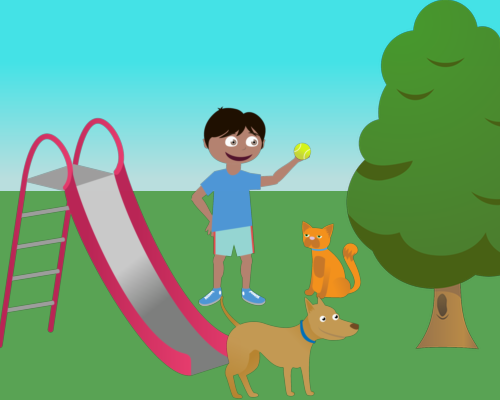
slide on far left facing right dog at the bottom of slide facing right smiling boy with yellow ball in left hand slightly left of center facing right sitting cat facing left to the right of center maple tree on far right most of tree in frame left